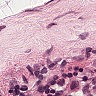
Metastatic tissue present: no